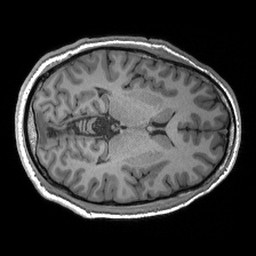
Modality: T1w
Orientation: axial
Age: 28
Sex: male
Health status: healthy
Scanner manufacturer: siemens
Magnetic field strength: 3 T
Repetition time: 2.53 s
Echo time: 0.00288 s